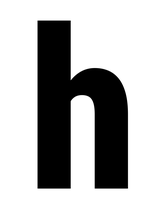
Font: Roboto_Condensed_ExtraBold